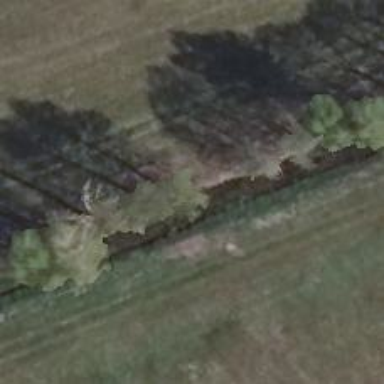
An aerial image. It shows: Row of deciduous broadleaved trees.